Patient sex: M
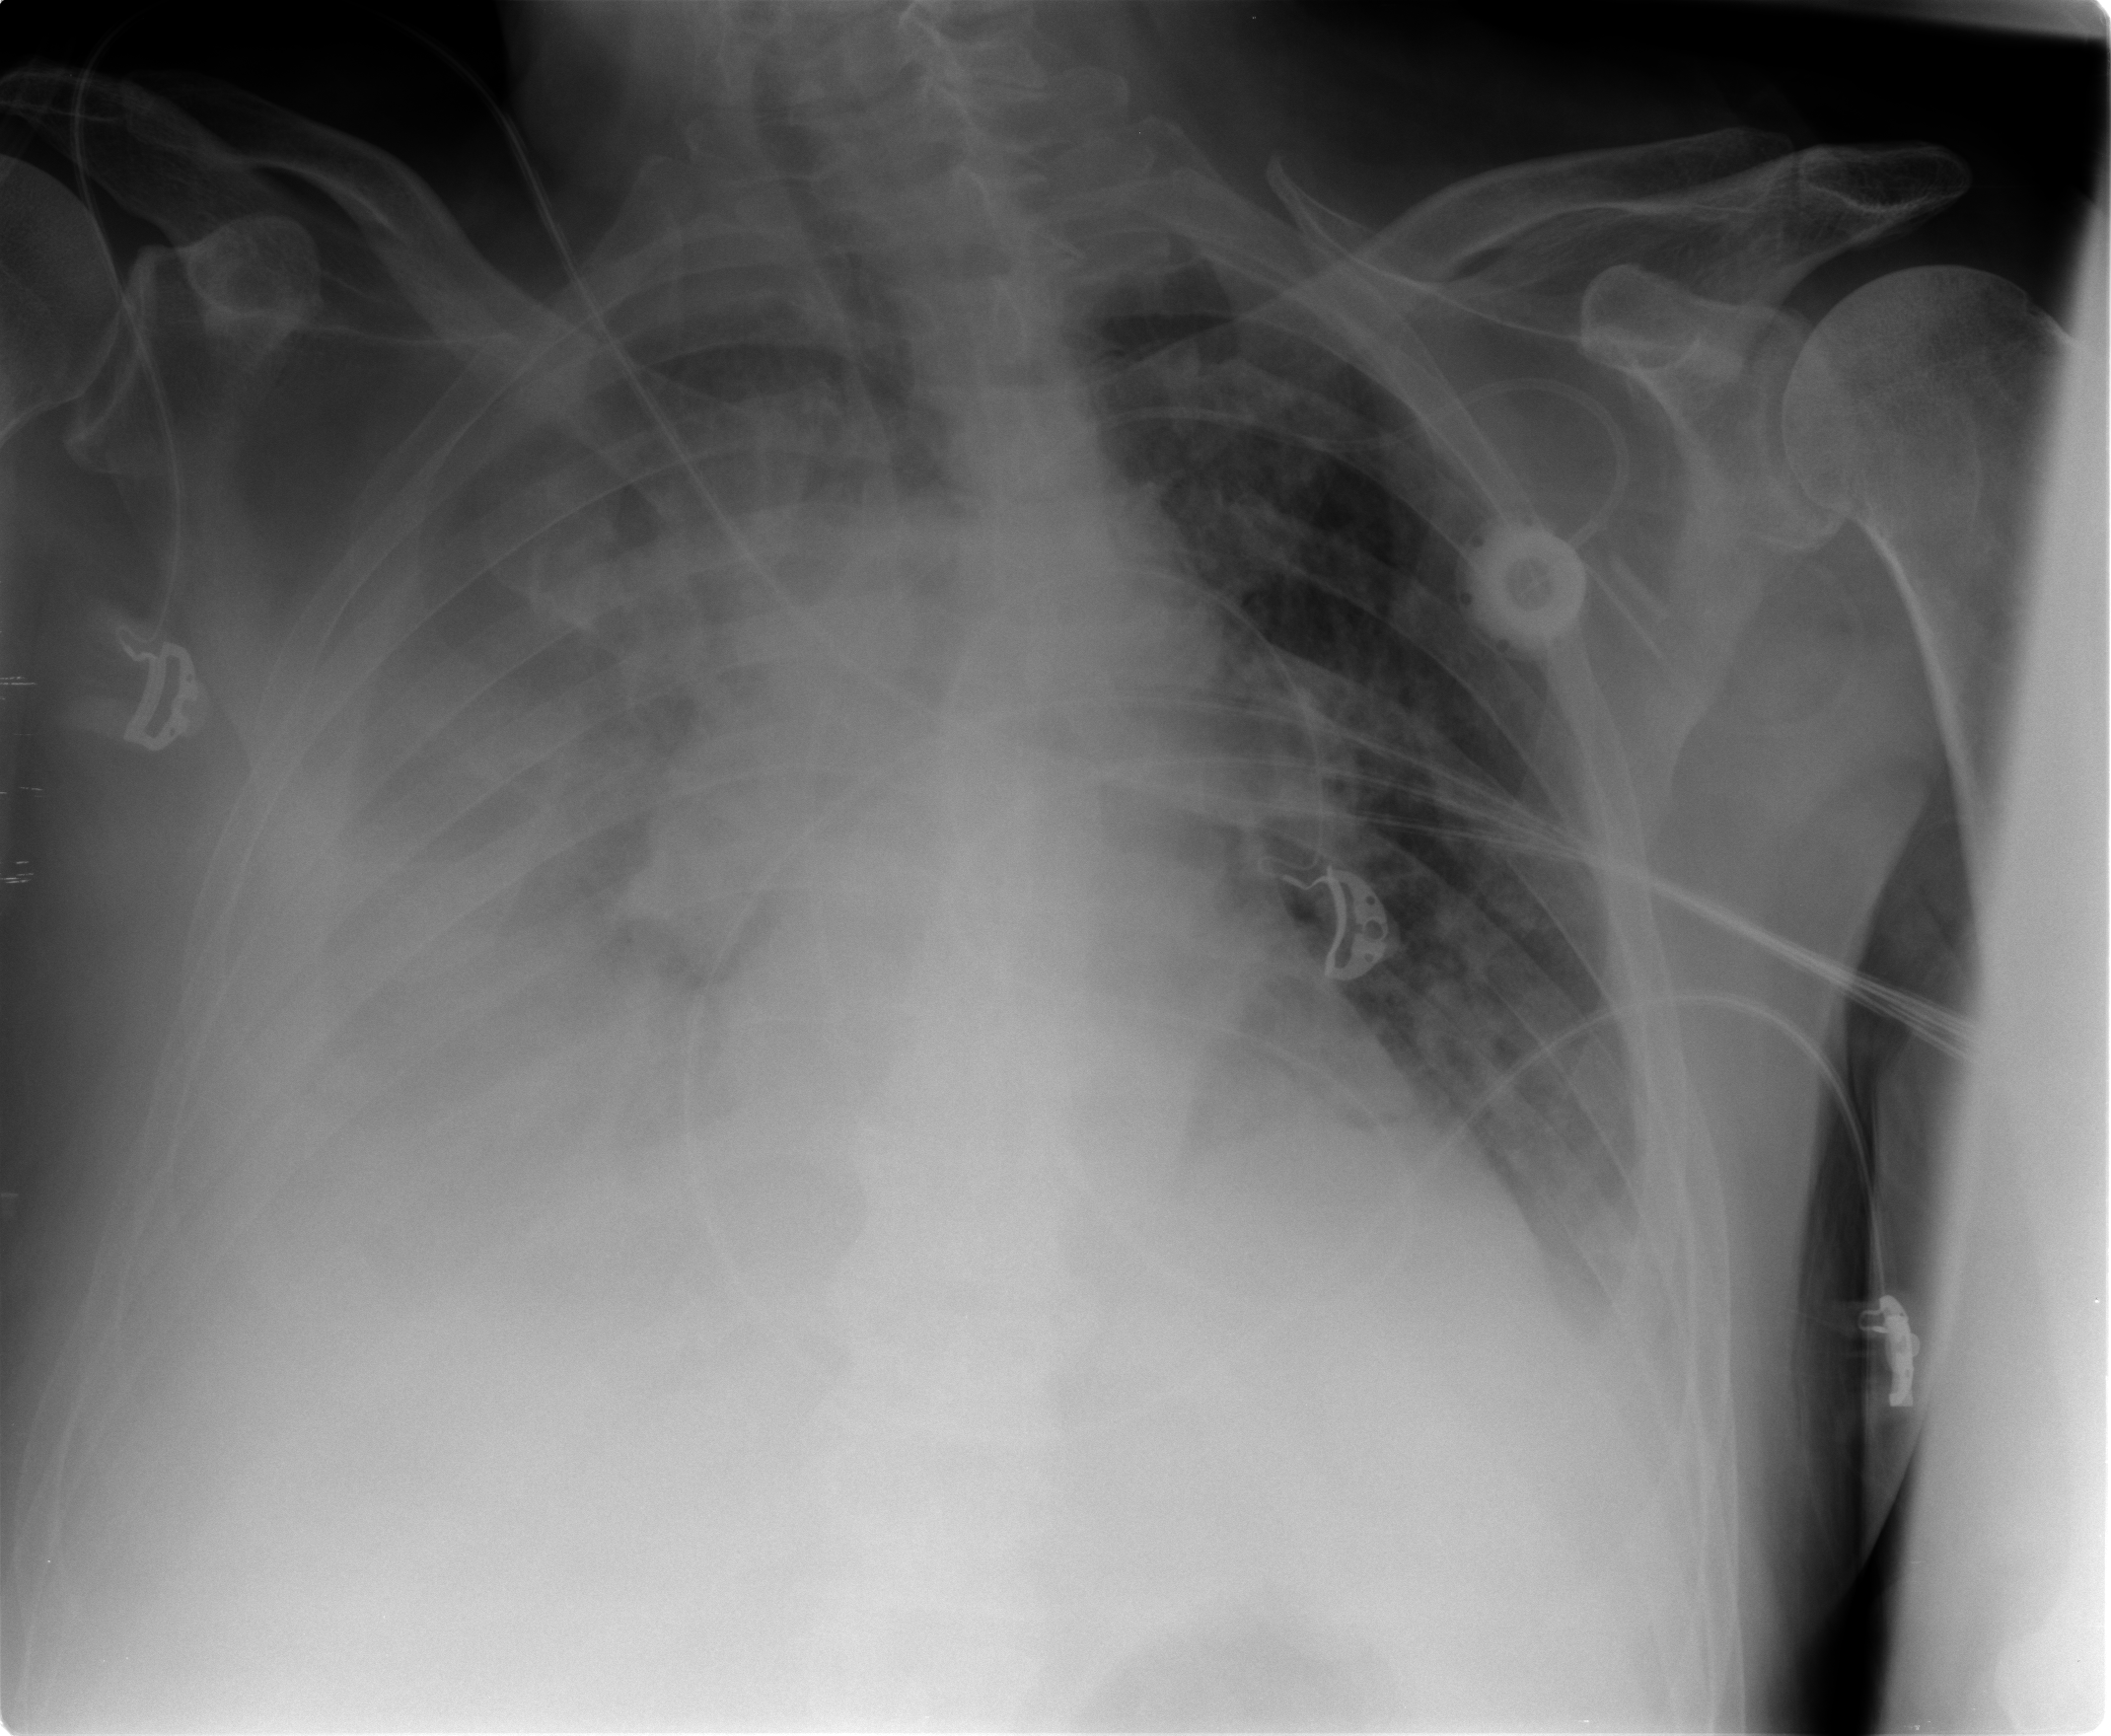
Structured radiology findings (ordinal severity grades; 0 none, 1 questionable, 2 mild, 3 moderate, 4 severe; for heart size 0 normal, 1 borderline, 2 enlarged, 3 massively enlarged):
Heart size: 1
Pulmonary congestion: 2
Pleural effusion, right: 3
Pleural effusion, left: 2
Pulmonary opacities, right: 3
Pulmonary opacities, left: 2
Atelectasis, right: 3
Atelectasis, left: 2